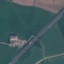
Label: Highway